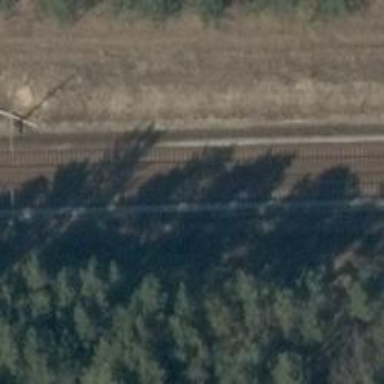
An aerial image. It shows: Railway milestone.